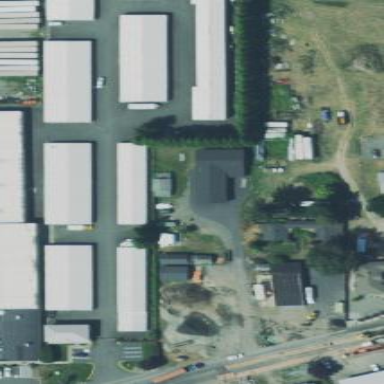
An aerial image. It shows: Area designated for garages.